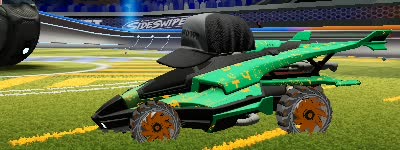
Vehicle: aftershock